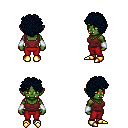
a pixel art fantasy rpg character, female body template, orc, green skin, maroon pirate shirt, red pants, raven curly afro hairstyle, white cloth bracers, gold boots, four views (front, back, left, right), 2x2 character sprite sheet, small pixel art, hard edges, no anti-aliasing